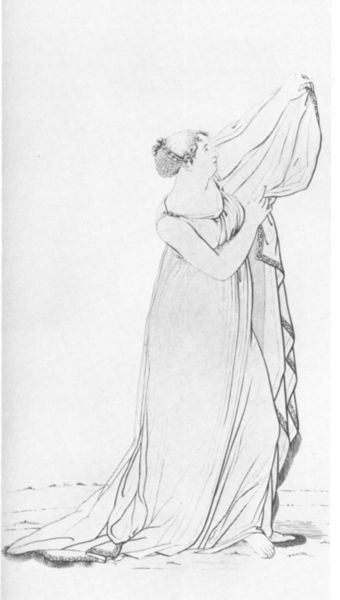
Titel: Henriette Hendel-Schütz als erwachte Ariadne
Künstler: Heinrich Ritter
Schlagwörter: fuß, hand, weiß, frau, kleid, profil, skizze, zeichnung, tuch, ball, arm, arme, falten, haare, pose, stoff, klassizismus, nachthemd, borte, dick, knie, zeigen, strich, bleistift, schleiertanz, hochzeit, gerafft, kopfschmuck, drama, abwehr, haarnetz, revolutionszeit, verblühende jugend